Question: I am trying to remove specific indexes in a 2d array as follows.
'''
a = [[1, *2, 3]
[4, 5, 6*]
[7*, 8, 9]]
'''
I want to delete the specific indexes(with *) of a 3x3 array and make it 2x3 array.
like
'''
a = [[1, 3]
[4, 5]
[8, 9]]
'''
How to do that?
Update:
Error with delete():

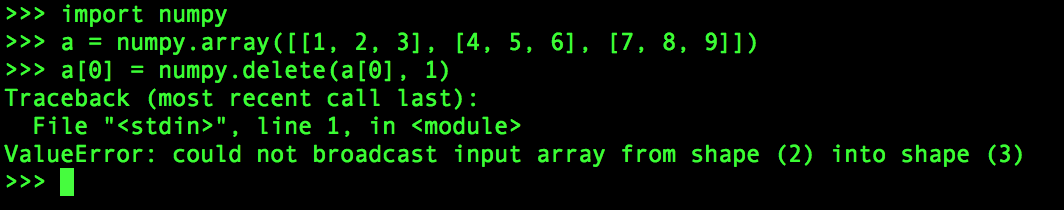
Answer: Using 'pop()'
'''
>>> a = [[1, 2, 3], [4, 5, 6], [7, 8, 9]]
>>> a[0].pop(1)
>>> a[1].pop(2)
>>> a[2].pop(0)
>>> a
[[1, 3], [4, 5], [8, 9]]
'''
Using 'del'
'''
>>> a = [[1, 2, 3], [4, 5, 6], [7, 8, 9]]
>>> del a[0][1]
>>> del a[1][2]
>>> del a[2][0]
>>> a
[[1, 3], [4, 5], [8, 9]]
'''
Using 'numpy.delete()'
'''
>>> a = numpy.array([[1, 2, 3], [4, 5, 6], [7, 8, 9]])
>>> b = numpy.zeros((3, 2))
>>> b[0] = numpy.delete(a[0], 1)
>>> b[1] = numpy.delete(a[1], 2)
>>> b[2] = numpy.delete(a[2], 0)
>>> b
array([[1, 3], [4, 5], [8, 9]])
'''